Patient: sex M, age 66
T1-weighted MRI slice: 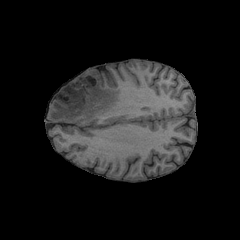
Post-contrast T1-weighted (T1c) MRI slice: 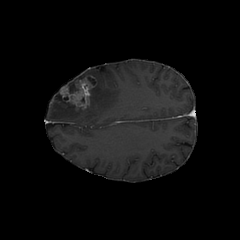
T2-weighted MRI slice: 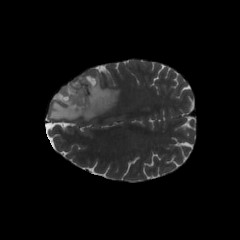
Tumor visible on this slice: yes
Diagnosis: Glioblastoma, IDH-wildtype
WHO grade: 4